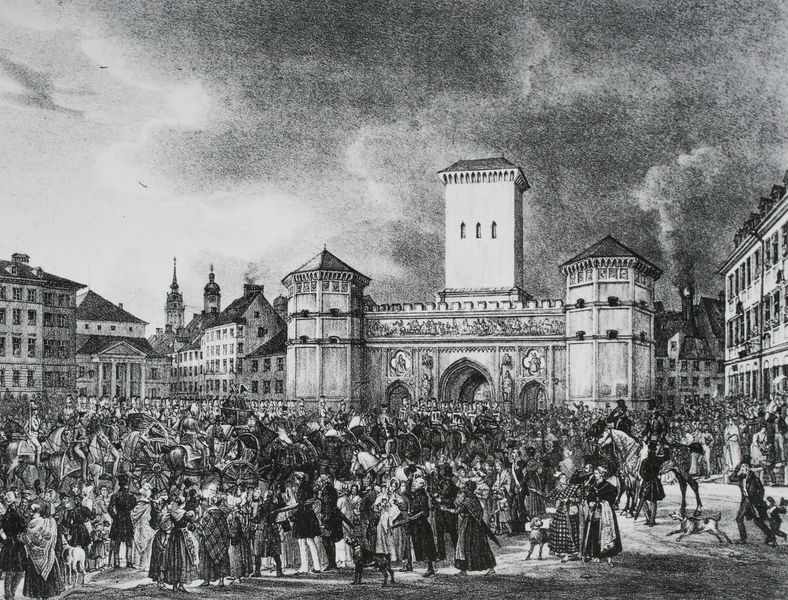
Titel: Das Isartor mit dem Einzug König Ottos von Griechenland in München am 29. Mai 1836
Künstler: Gustav Wilhelm Kraus
Standort: München
Institution: Stadtmuseum
Schlagwörter: feuer, gruppe, himmel, schatten, vogel, weiß, wolken, frauen, menschen, stadt, fenster, grau, kleider, laterne, licht, männer, nacht, schwarz, strasse, säulen, zeichnung, dach, gebäude, hund, hunde, tiere, ansammlung, haube, leute, masse, menge, versammlung, gedränge, architektur, historie, häuser, kirche, qualm, rauch, boden, mantel, familie, gewänder, personen, kamin, kinder, pferd, pferde, reiter, turm, deutschland, düster, ansicht, bogen, fassade, fassaden, italien, zuschauer, zug, dächer, giebel, mauer, grafik, graphik, kutsche, kutschen, markt, platz, wagen, kuppel, brand, könig, tor, zinnen, kirchen, bögen, bayern, türme, münchen, palast, torbogen, festung, druck, lithographie, radierung, stich, schwarzweiß, volk, aquatinta, menschenmenge, schimmel, architrav, fries, tore, stadttor, sims, schultertuch, mittelalter, schwartz, umzug, parade, kupferstich, triumphzug, menschenzug, frauenkirche, isartor, medaillons, paltz, einzug, peterskirche, schiessschanzen, or, triumpgzug